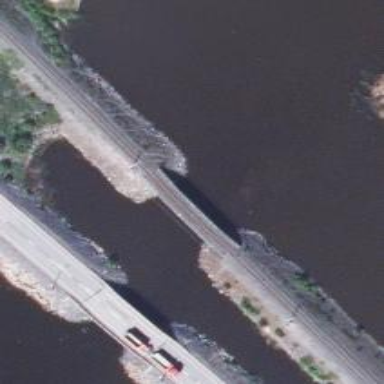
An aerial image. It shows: Bridge carrying continuous railway rails.